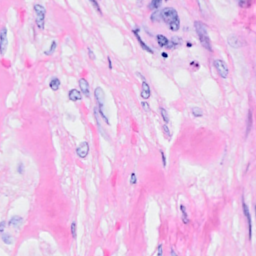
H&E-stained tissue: Breast